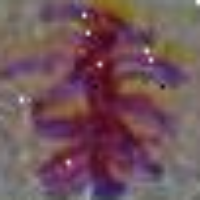
Label: metaphase